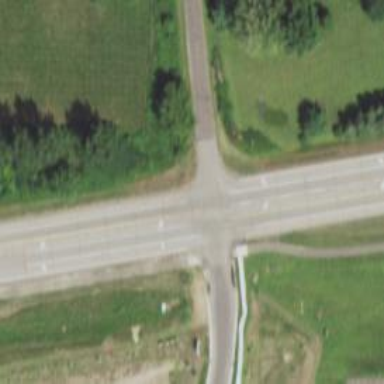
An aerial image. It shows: Asphalt cycleway with unmarked crossing.